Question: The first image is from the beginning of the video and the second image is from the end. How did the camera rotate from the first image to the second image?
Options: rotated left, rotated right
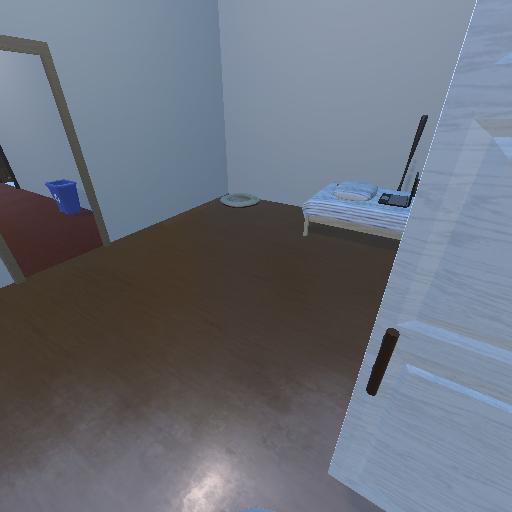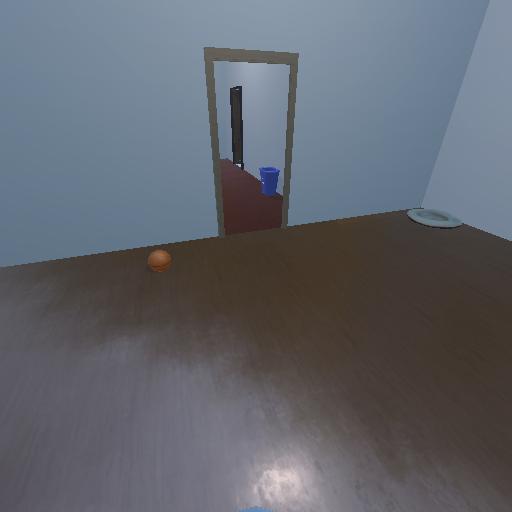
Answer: rotated left